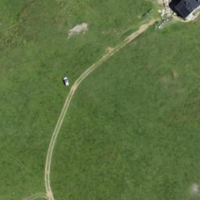
EUNIS habitat code: 26
Species observed at this site:
Veronica chamaedrys
Dryas octopetala
Anemonastrum narcissiflorum
Gentiana clusii
Lotus corniculatus
Hippocrepis comosa
Crepis aurea
Gentiana verna
Anthyllis vulneraria
Silene acaulis
Rumex alpinus